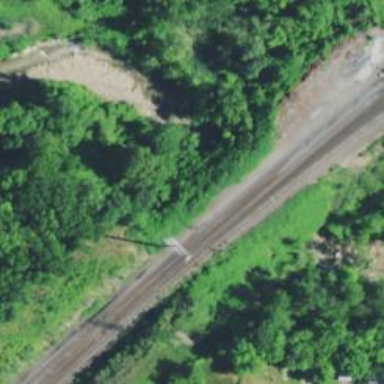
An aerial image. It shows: Railway track.